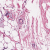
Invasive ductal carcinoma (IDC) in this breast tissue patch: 1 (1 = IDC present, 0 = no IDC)